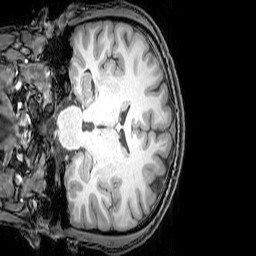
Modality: T1w
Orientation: coronal
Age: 22
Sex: male
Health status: healthy
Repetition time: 0.081 s
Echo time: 0.037 s